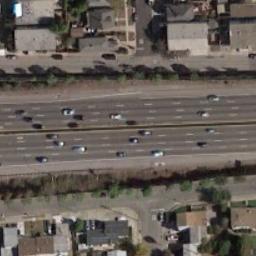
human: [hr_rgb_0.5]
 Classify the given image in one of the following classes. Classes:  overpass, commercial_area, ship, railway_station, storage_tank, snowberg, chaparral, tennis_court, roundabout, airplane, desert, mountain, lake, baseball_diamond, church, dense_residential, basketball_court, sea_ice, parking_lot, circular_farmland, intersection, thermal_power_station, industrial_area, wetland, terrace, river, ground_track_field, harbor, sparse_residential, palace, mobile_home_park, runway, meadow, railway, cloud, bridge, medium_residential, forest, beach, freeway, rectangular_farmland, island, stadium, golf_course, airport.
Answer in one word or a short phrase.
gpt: freeway